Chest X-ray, PA view. Patient: 76 years old, sex M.
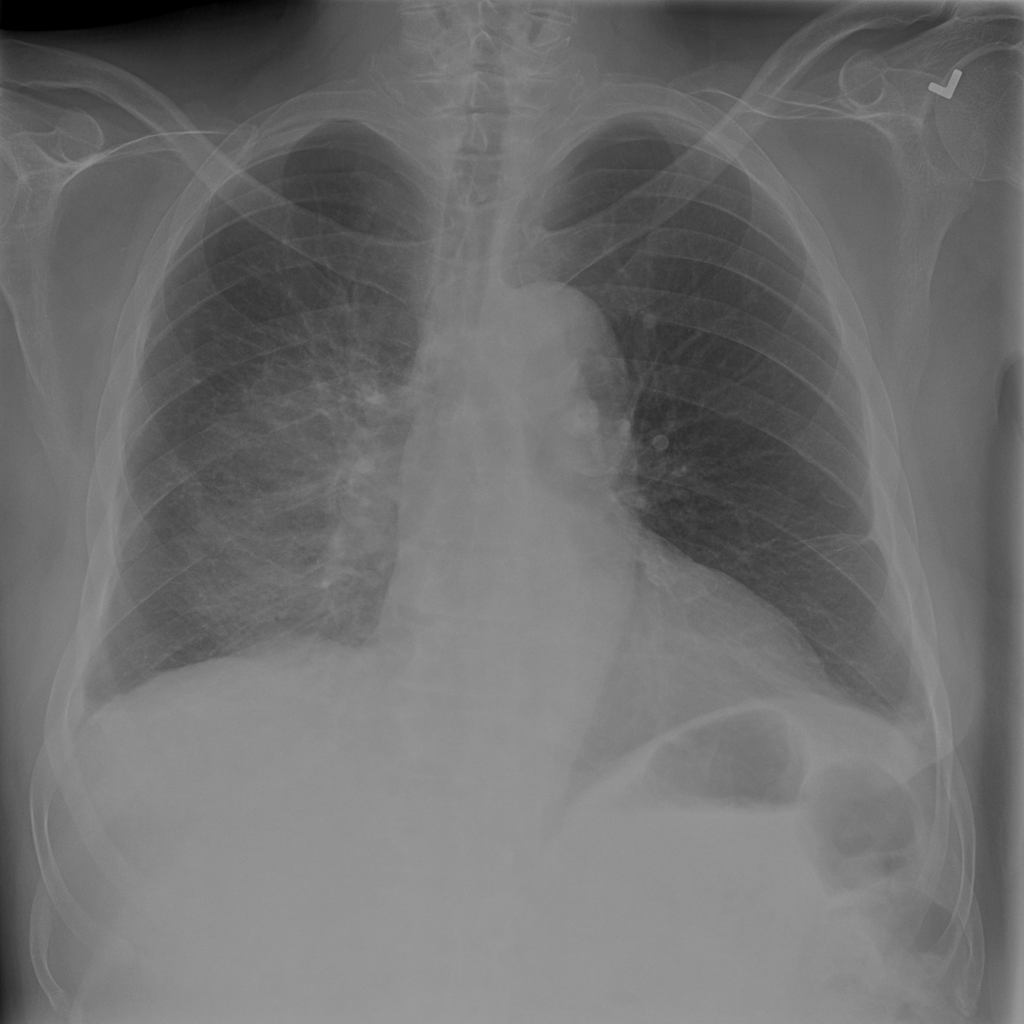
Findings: Atelectasis, Effusion, Infiltration